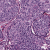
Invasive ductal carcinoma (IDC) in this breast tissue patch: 0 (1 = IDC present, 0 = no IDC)